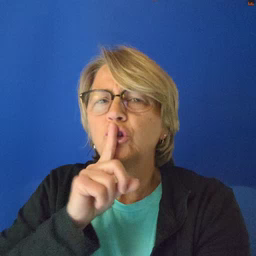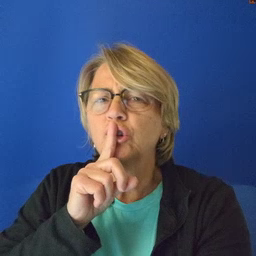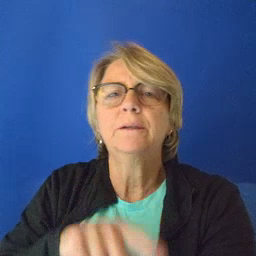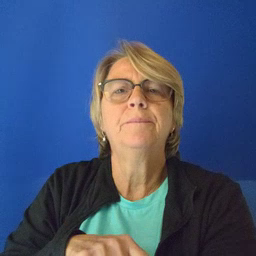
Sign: shhh